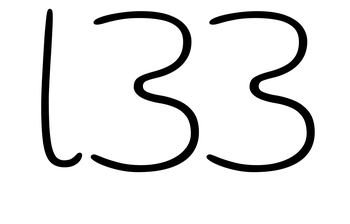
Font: Gluten_Thin